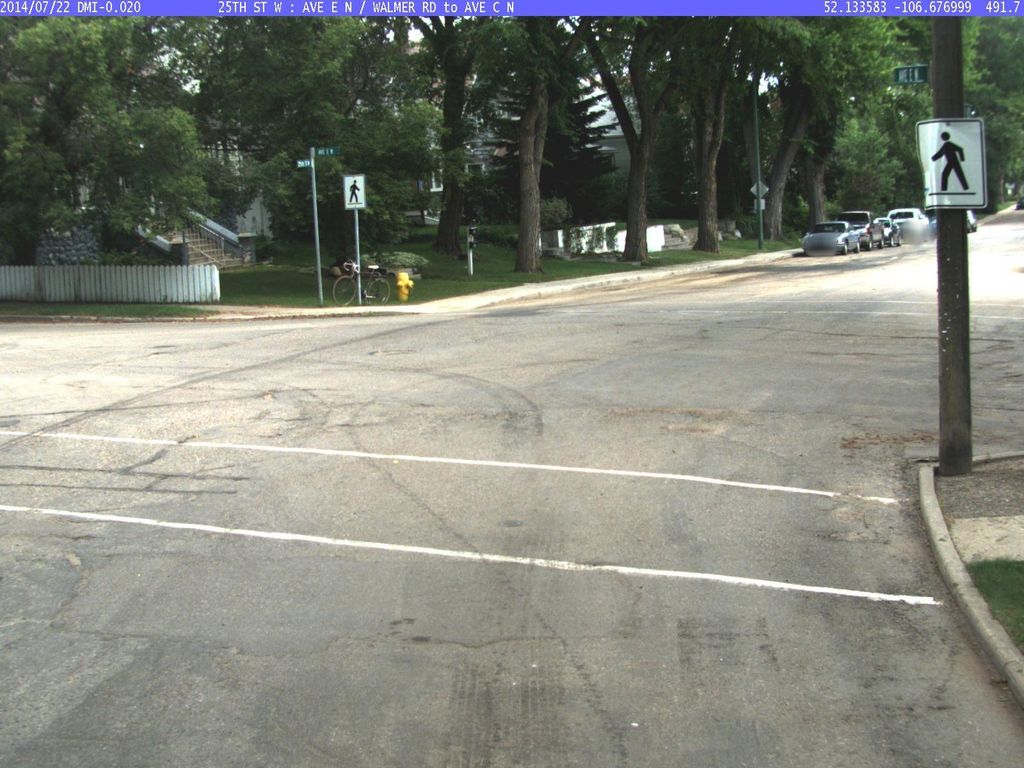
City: saskatoon